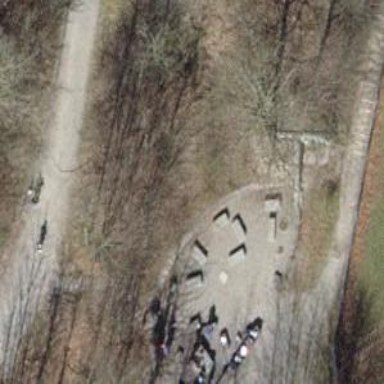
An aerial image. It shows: Bench.